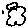
Label: cloud